Aerial crown-view tile of a tropical tree (Barro Colorado Island, Panama), acquired 20250915:
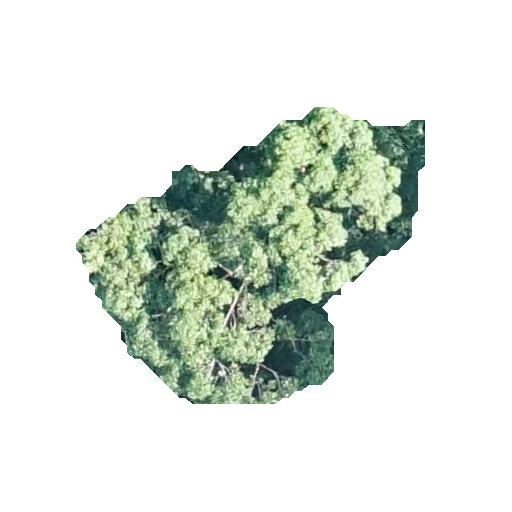
Species: Ocotea leptobotra
GBIF accepted scientific name: Ocotea leptobotra
Crown area: 91.724 m²